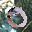
Label: 0